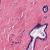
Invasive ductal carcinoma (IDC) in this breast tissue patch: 0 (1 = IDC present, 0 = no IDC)